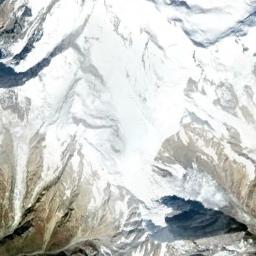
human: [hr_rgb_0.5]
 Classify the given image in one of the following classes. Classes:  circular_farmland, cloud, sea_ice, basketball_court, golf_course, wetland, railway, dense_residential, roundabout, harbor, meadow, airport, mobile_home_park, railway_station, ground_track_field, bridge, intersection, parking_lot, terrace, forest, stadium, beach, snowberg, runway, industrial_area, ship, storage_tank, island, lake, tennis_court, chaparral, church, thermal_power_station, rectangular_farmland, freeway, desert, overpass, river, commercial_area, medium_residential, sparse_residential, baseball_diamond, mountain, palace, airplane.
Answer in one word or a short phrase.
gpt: snowberg